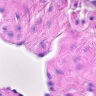
Metastatic tissue present: no